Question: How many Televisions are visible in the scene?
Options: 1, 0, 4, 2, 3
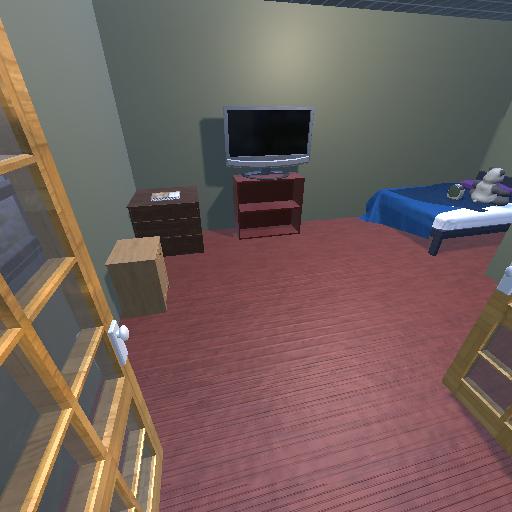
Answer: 1